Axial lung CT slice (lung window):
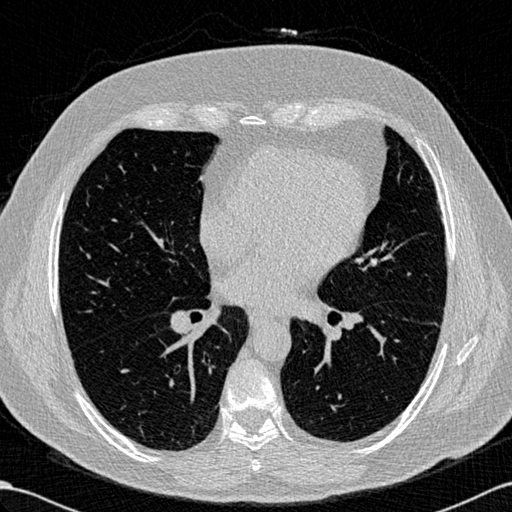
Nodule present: no